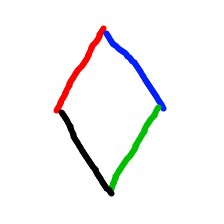
Shape: rhombus